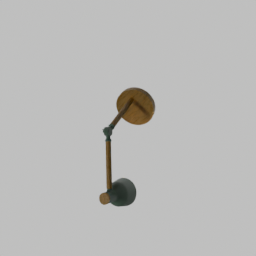
Label: lighting